Field crop: maize
Growth stage: 2
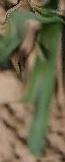
Species: maize